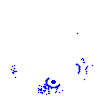
Particle: pion